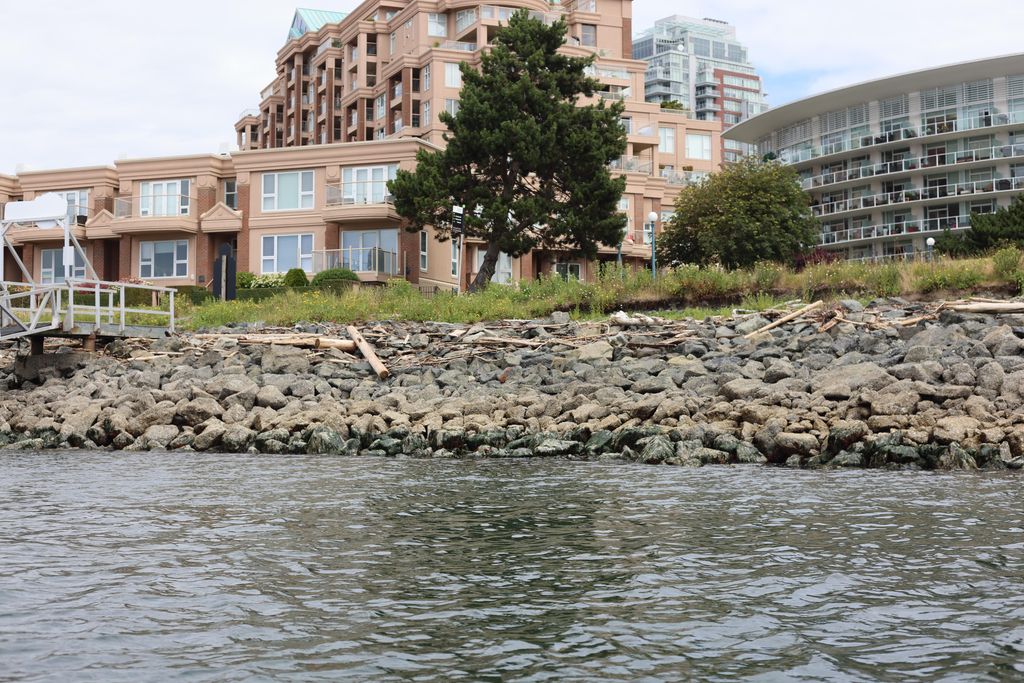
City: victoria